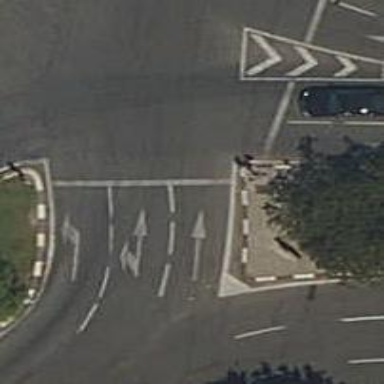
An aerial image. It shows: Road with traffic signals.